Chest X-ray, PA view. Patient: 45 years old, sex M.
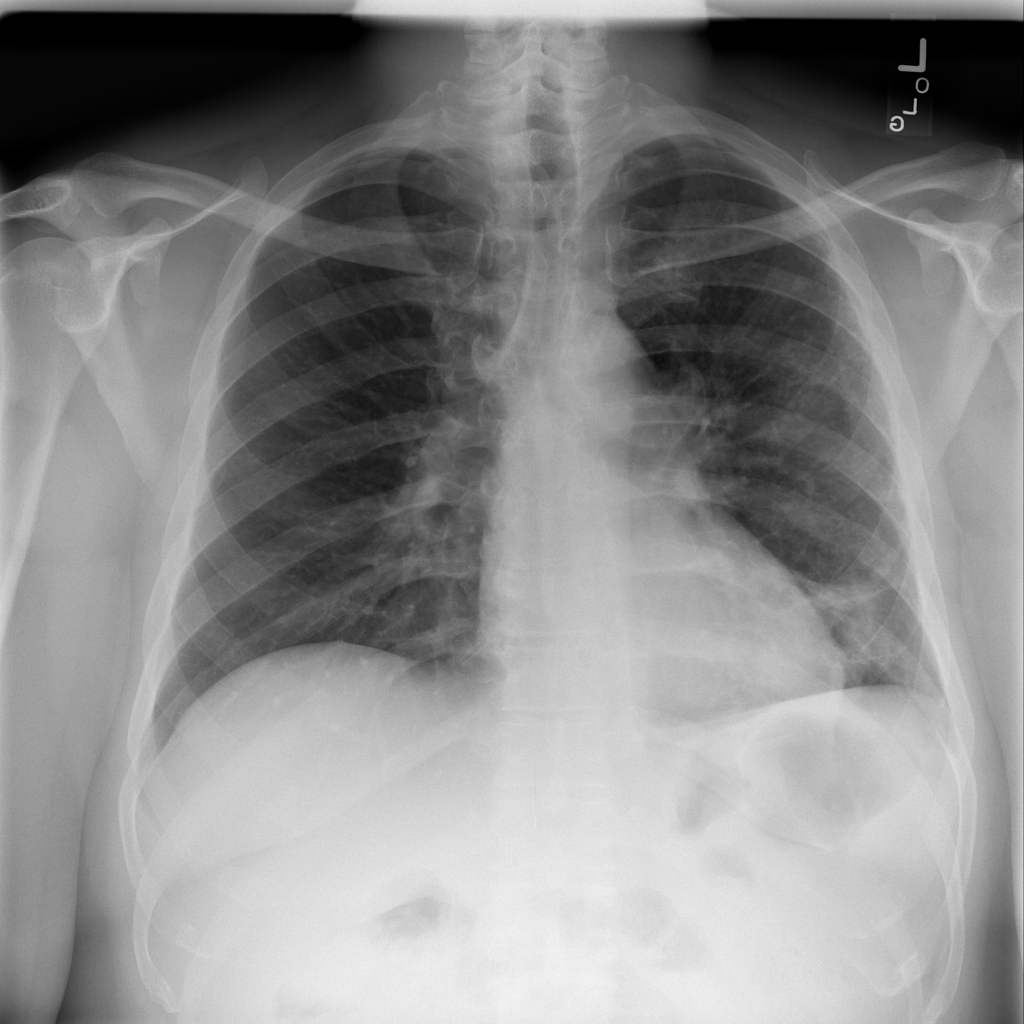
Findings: Infiltration